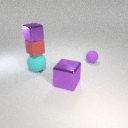
small red rubber cube below small purple metal cube